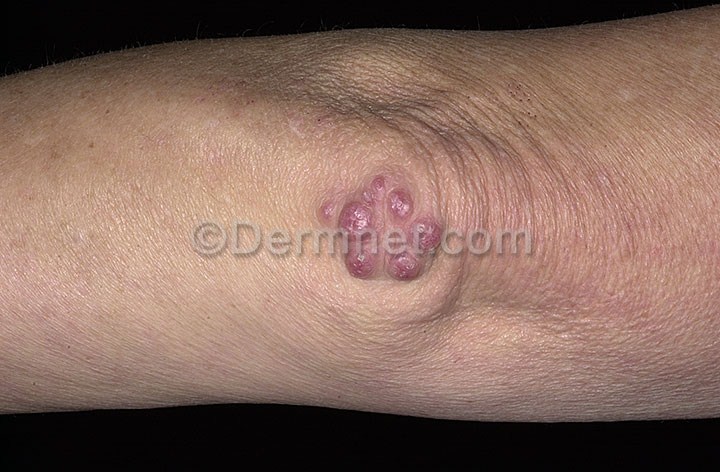
Disease: Lupus and other Connective Tissue diseases